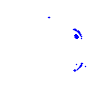
Particle: pion